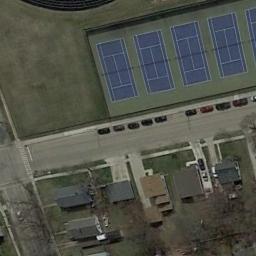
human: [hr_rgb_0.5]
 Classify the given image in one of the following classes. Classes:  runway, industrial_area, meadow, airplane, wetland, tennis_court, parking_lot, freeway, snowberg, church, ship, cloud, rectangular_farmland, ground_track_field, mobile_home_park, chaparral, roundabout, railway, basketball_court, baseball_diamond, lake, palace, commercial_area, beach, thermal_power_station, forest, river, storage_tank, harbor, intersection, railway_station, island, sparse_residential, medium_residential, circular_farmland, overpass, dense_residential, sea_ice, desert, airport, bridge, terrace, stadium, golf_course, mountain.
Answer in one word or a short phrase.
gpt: tennis_court